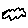
Label: cloud